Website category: book
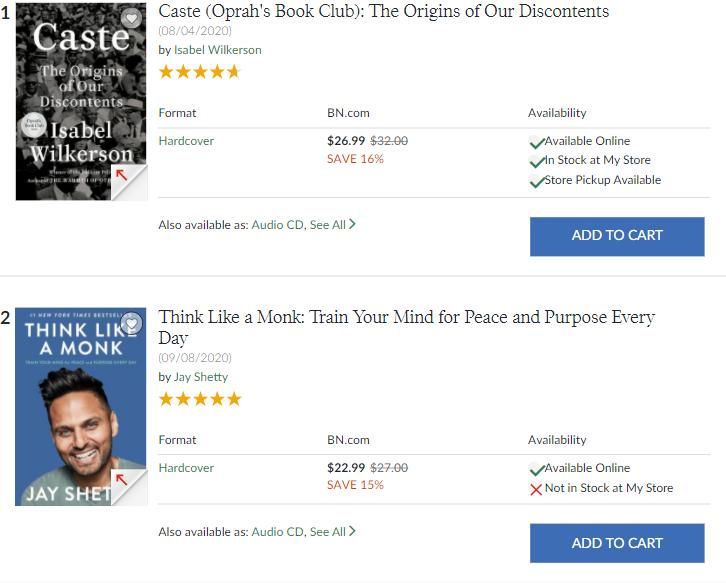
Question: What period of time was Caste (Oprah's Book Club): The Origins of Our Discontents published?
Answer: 08/04/2020

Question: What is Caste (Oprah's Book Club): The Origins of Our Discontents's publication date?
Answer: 08/04/2020

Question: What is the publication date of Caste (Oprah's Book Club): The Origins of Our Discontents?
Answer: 08/04/2020

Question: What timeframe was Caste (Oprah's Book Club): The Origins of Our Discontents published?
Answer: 08/04/2020

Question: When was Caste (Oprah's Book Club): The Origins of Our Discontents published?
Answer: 08/04/2020

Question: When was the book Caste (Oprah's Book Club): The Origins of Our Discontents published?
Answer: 08/04/2020

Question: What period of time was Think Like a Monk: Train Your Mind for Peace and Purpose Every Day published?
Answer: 09/08/2020

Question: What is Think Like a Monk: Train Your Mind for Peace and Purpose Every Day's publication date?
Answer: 09/08/2020

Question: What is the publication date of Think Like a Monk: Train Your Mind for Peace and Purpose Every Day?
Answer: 09/08/2020

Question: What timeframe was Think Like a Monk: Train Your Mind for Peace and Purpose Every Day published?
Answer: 09/08/2020

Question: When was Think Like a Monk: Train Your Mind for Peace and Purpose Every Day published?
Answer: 09/08/2020

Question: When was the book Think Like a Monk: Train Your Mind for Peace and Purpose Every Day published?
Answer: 09/08/2020

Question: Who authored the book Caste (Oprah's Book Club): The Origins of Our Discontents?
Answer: Isabel Wilkerson

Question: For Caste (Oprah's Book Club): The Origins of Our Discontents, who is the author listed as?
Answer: Isabel Wilkerson

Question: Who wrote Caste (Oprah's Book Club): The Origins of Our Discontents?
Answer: Isabel Wilkerson

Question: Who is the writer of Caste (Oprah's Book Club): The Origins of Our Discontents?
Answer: Isabel Wilkerson

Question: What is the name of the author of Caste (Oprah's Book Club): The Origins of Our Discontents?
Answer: Isabel Wilkerson

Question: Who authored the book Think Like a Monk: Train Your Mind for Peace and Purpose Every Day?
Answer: Jay Shetty

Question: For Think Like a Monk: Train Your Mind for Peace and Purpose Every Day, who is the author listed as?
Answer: Jay Shetty

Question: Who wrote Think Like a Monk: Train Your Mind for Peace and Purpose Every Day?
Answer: Jay Shetty

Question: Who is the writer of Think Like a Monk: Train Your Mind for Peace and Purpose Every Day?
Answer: Jay Shetty

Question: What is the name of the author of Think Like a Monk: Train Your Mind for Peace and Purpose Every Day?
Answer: Jay Shetty

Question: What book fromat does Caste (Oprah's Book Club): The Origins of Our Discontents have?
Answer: Hardcover

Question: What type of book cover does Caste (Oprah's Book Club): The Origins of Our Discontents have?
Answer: Hardcover

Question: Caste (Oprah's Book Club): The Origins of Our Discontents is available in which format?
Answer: Hardcover

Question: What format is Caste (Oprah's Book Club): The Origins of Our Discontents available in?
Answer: Hardcover

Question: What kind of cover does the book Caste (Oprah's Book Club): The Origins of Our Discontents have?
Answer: Hardcover

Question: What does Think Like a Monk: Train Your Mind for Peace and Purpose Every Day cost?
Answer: $22.99

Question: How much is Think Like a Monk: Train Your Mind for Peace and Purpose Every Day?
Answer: $22.99

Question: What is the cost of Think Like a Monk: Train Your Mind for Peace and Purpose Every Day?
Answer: $22.99

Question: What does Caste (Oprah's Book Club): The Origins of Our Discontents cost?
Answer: $26.99

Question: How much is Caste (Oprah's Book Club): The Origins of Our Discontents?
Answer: $26.99

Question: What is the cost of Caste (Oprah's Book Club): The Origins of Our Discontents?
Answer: $26.99

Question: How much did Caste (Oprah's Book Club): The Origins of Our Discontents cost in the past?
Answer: $32.00

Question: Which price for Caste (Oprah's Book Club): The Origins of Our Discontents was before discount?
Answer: $32.00

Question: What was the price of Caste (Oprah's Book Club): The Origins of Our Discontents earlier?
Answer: $32.00

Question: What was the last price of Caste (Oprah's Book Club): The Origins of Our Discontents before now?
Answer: $32.00

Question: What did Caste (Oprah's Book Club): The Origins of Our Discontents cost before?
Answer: $32.00

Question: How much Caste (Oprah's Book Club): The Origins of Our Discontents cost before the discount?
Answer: $32.00

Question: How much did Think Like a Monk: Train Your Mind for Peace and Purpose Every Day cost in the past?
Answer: $27.00

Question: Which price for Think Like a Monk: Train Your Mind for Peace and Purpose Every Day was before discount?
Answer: $27.00

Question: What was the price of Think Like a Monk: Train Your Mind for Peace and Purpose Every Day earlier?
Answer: $27.00

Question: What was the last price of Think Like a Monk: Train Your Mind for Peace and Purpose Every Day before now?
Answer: $27.00

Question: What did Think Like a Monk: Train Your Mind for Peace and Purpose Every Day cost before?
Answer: $27.00

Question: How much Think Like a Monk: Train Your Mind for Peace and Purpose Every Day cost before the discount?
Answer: $27.00

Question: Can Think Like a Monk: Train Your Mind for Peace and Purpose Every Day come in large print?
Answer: no

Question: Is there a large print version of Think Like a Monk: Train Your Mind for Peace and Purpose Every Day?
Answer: no

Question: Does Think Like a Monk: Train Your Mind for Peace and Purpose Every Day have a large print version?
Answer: no

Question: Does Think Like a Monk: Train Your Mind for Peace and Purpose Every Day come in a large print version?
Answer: no

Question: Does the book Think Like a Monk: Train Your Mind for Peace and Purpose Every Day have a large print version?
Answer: no

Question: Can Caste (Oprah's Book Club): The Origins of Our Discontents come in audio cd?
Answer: yes

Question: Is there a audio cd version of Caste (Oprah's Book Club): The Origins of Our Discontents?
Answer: yes

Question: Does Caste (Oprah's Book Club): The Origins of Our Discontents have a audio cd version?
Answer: yes

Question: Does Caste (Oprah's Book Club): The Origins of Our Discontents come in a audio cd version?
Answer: yes

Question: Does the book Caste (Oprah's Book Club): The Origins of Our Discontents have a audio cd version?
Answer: yes

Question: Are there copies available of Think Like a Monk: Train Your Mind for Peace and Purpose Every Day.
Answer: yes

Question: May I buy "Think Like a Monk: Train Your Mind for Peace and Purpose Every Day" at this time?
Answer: yes

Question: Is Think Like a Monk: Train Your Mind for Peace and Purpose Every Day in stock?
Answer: yes

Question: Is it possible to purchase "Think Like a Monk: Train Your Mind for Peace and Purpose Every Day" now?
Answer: yes

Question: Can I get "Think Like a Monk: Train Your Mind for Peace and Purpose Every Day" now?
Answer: yes

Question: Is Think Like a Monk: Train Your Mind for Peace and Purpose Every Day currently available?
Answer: yes

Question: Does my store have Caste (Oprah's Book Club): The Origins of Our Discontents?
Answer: yes

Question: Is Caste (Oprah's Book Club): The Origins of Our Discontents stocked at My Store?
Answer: yes

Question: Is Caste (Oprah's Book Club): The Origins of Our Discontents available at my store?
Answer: yes